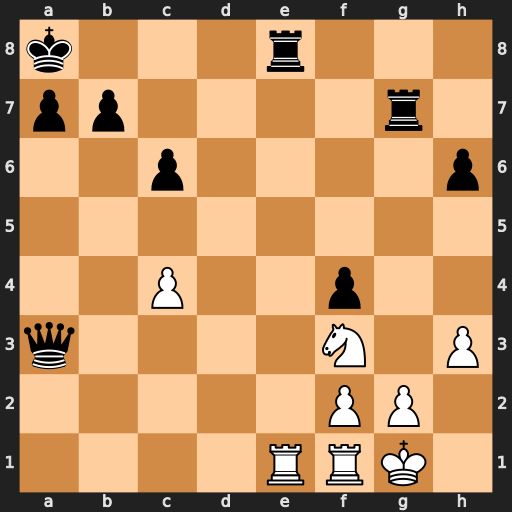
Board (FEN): k3r3/pp4r1/2p4p/8/2P2p2/q4N1P/5PP1/4RRK1
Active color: w
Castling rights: -
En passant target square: -
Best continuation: Rxe8#